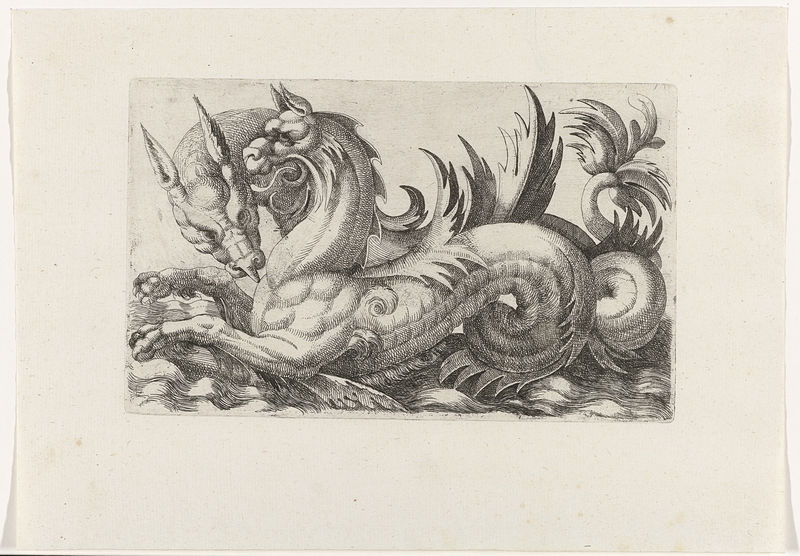
Titel: Twee zeemonsters
Künstler: Giovanni Andrea Maglioli
Standort: Amsterdam
Institution: Rijksmuseum
Schlagwörter: feathers, fight, white, black, gray, grey, nose, two, ear, head, ocean, sea, waves, eyes, feet, drawing, black and white, mouth, animals, illustration, tail, twisted, ears, engraving, eye, legs, horse, chinese, claws, dragon, evil, whte, heads, monster, mane, muscles, dragons, monsters, scales, tongue, spikes, mouths, bumps, tails, drake, plumed, leags, lizards, tongues, coiled, sea horse, sea serpent, triton, tonue, 구름, 바다, 다리, 용, 불, 뿔, 꼬리, 털, 뱀, 갈기, 나뭇잎, 발톱, 눈, 이파리, 말머리와 발을 가진 뱀